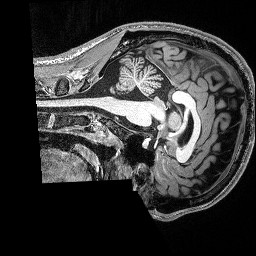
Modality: T1w
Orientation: sagittal